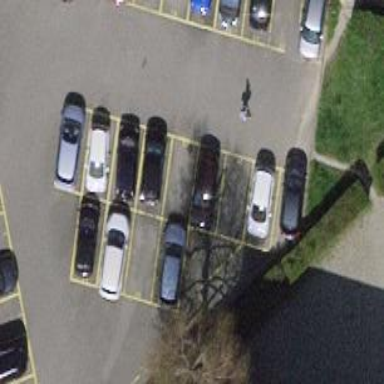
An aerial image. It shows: Parking area with asphalt surface.